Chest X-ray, PA view. Patient: 32 years old, sex M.
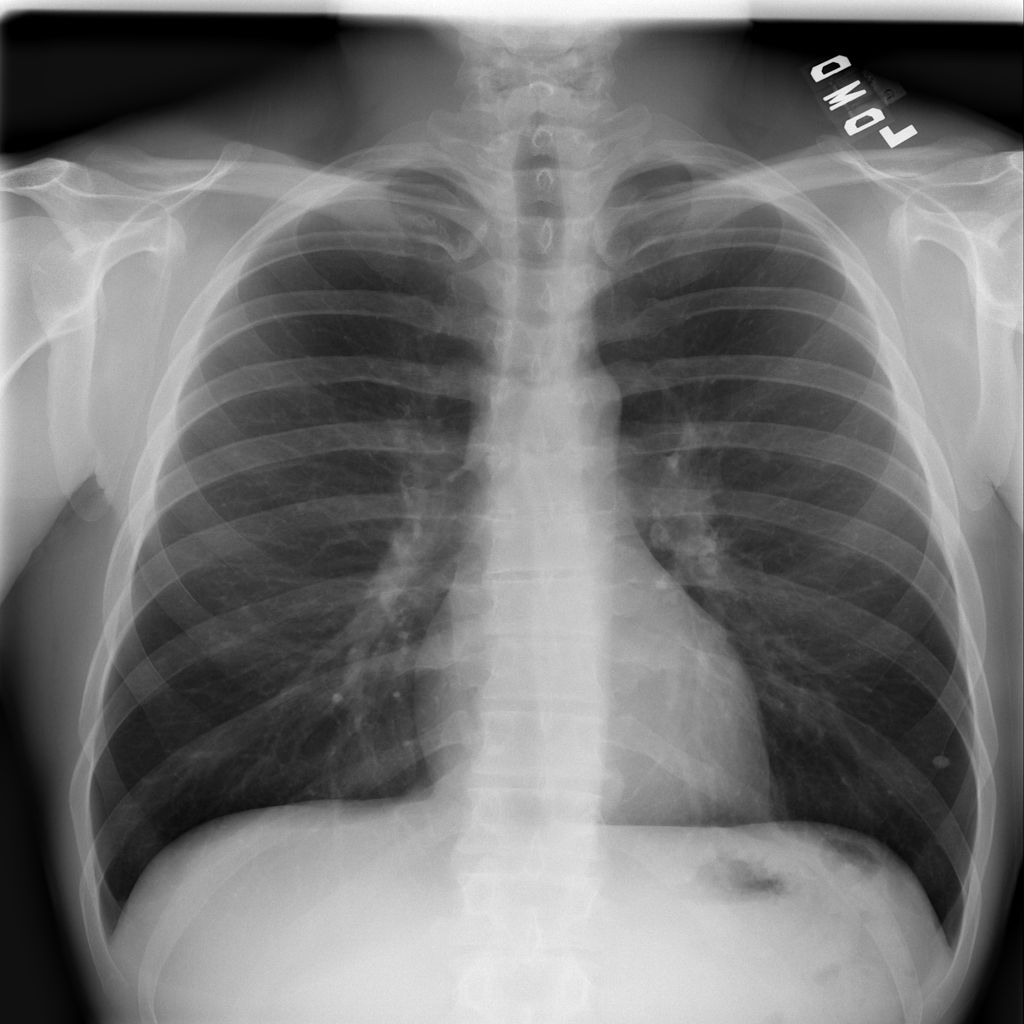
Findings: Mass